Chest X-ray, AP view. Patient: 69 years old, sex M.
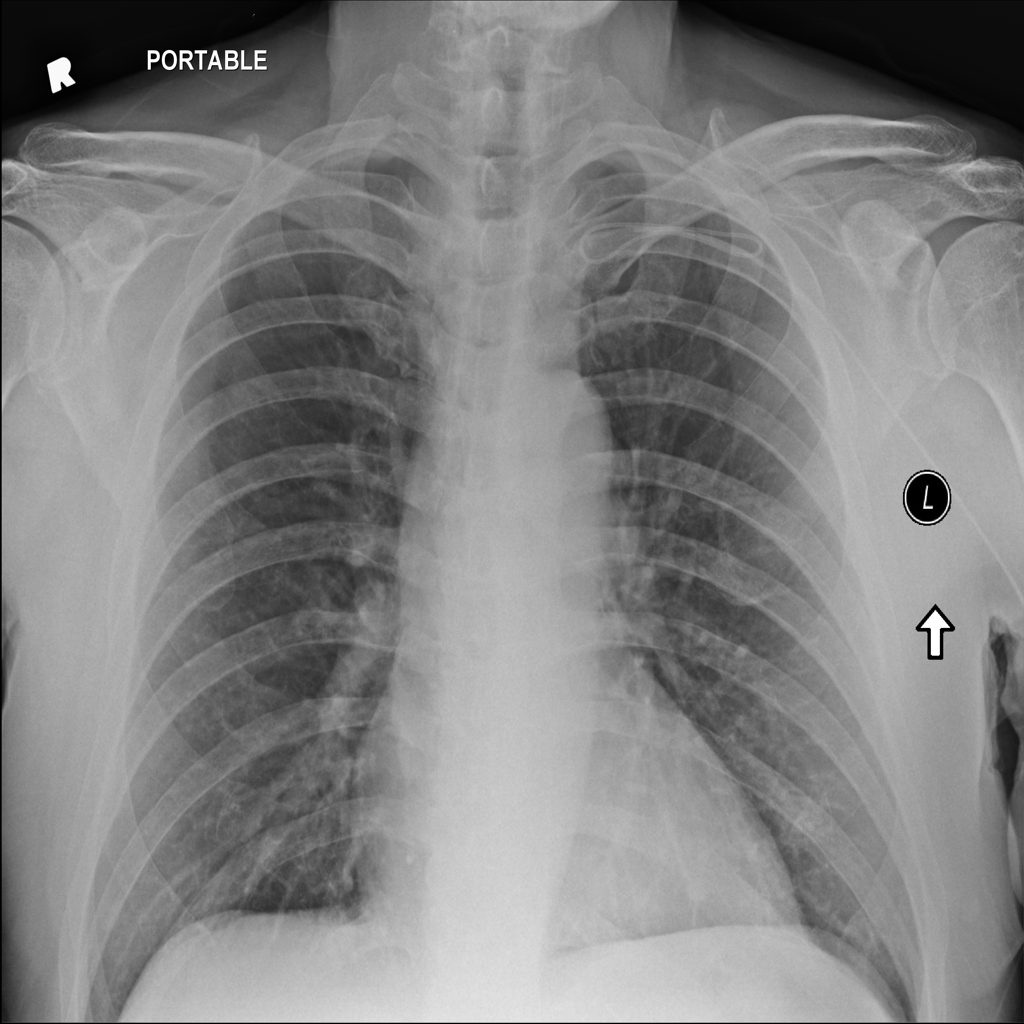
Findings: No Finding